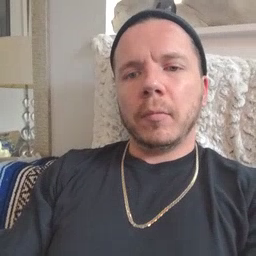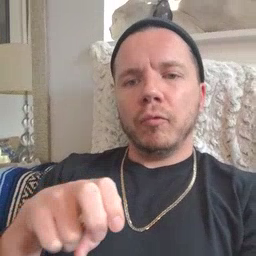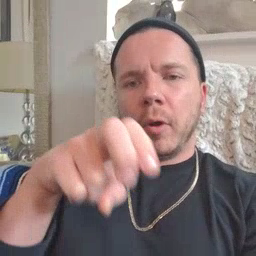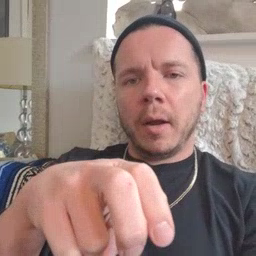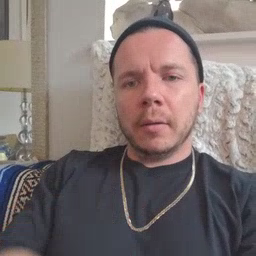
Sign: ride